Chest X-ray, PA view. Patient: 75 years old, sex M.
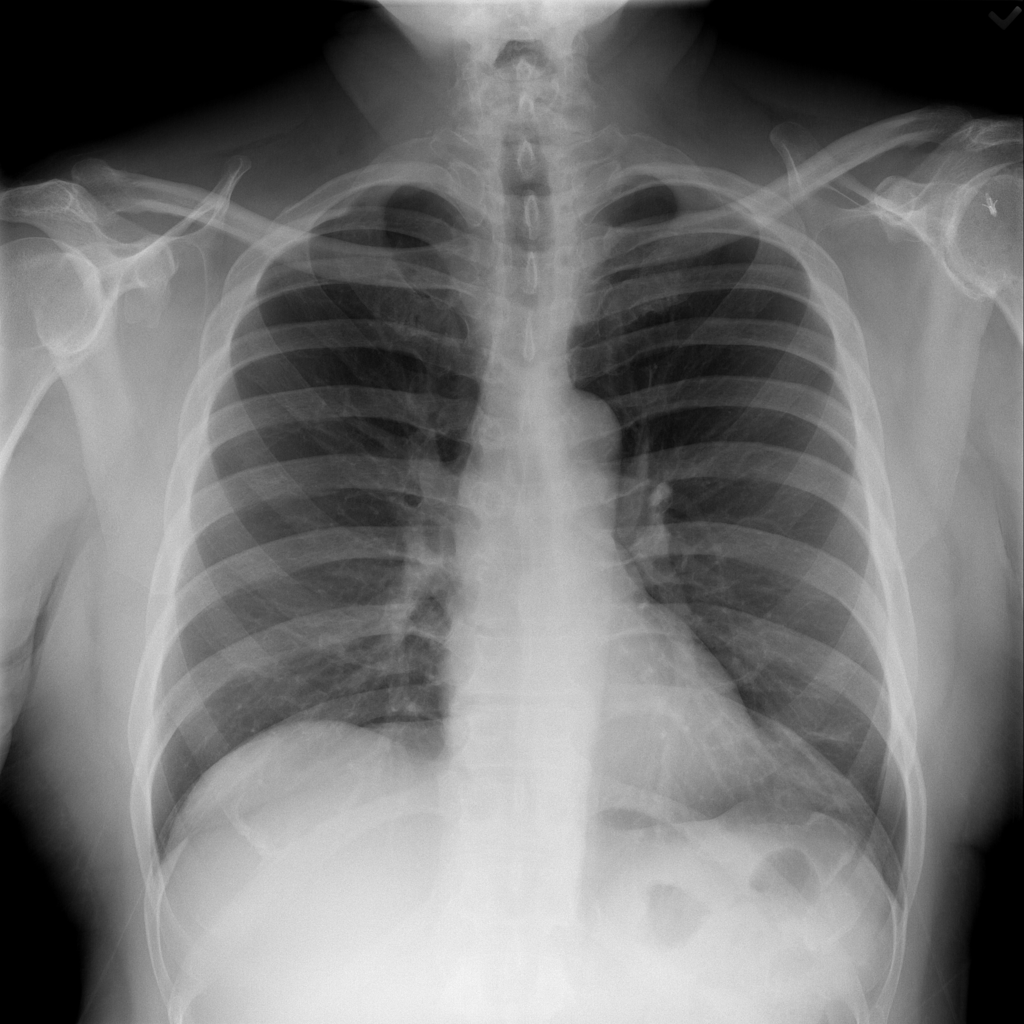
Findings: No Finding